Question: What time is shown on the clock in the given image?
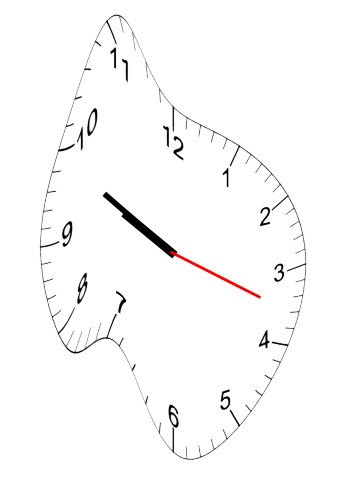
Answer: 09:49:18